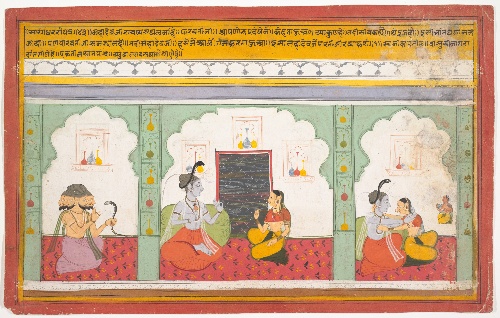
Date: ca. 1710
Object type: Folio
Classification: Paintings
Medium: Ink and opaque watercolor on paper
Culture: India (Rajasthan, Mewar)
Dimensions: 10 3/8 x 16 3/8 in. (26.4 x 41.6 cm)
Department: Asian Art
Credit line: Rogers Fund, 1958
Accession year: 1958
Repository: Metropolitan Museum of Art, New York, NY
Tags: Snakes|Women|Shiva